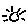
Label: sun